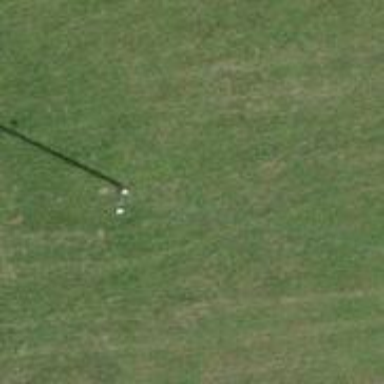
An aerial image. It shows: Power pole.